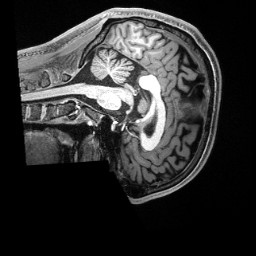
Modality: T1w
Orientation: sagittal
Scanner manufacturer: siemens
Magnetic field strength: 3 T
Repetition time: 2.5 s
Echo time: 0.00231 s